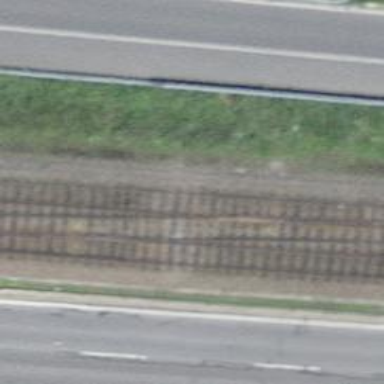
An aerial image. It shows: Single railway track with electrification through contact line.